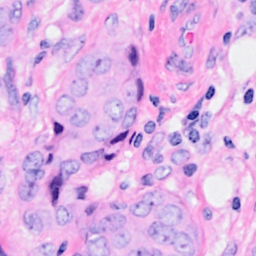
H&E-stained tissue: Breast